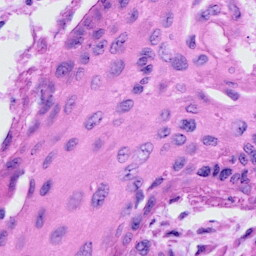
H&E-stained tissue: Cervix